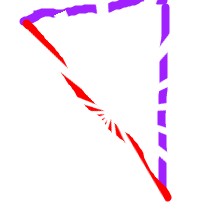
Shape: triangle